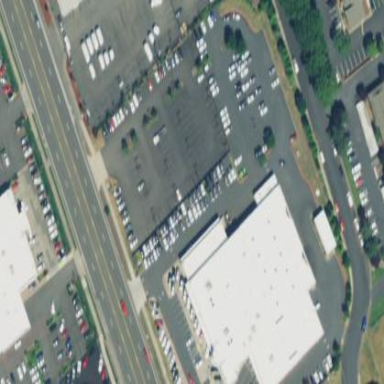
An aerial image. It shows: Car shop building.